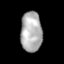
Tissue: lung
Cell type: Epithelial cells
Senescence score: 0.2047
Nuclear area (px): 843
Mean DAPI intensity: 174.544